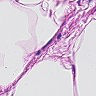
Metastatic tissue present: no